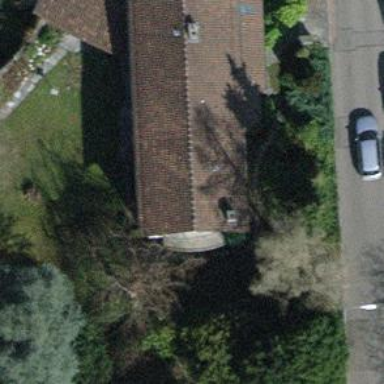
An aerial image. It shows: Detached building with gabled roof.